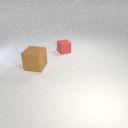
large brown rubber cube in front of small red rubber cube